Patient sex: M
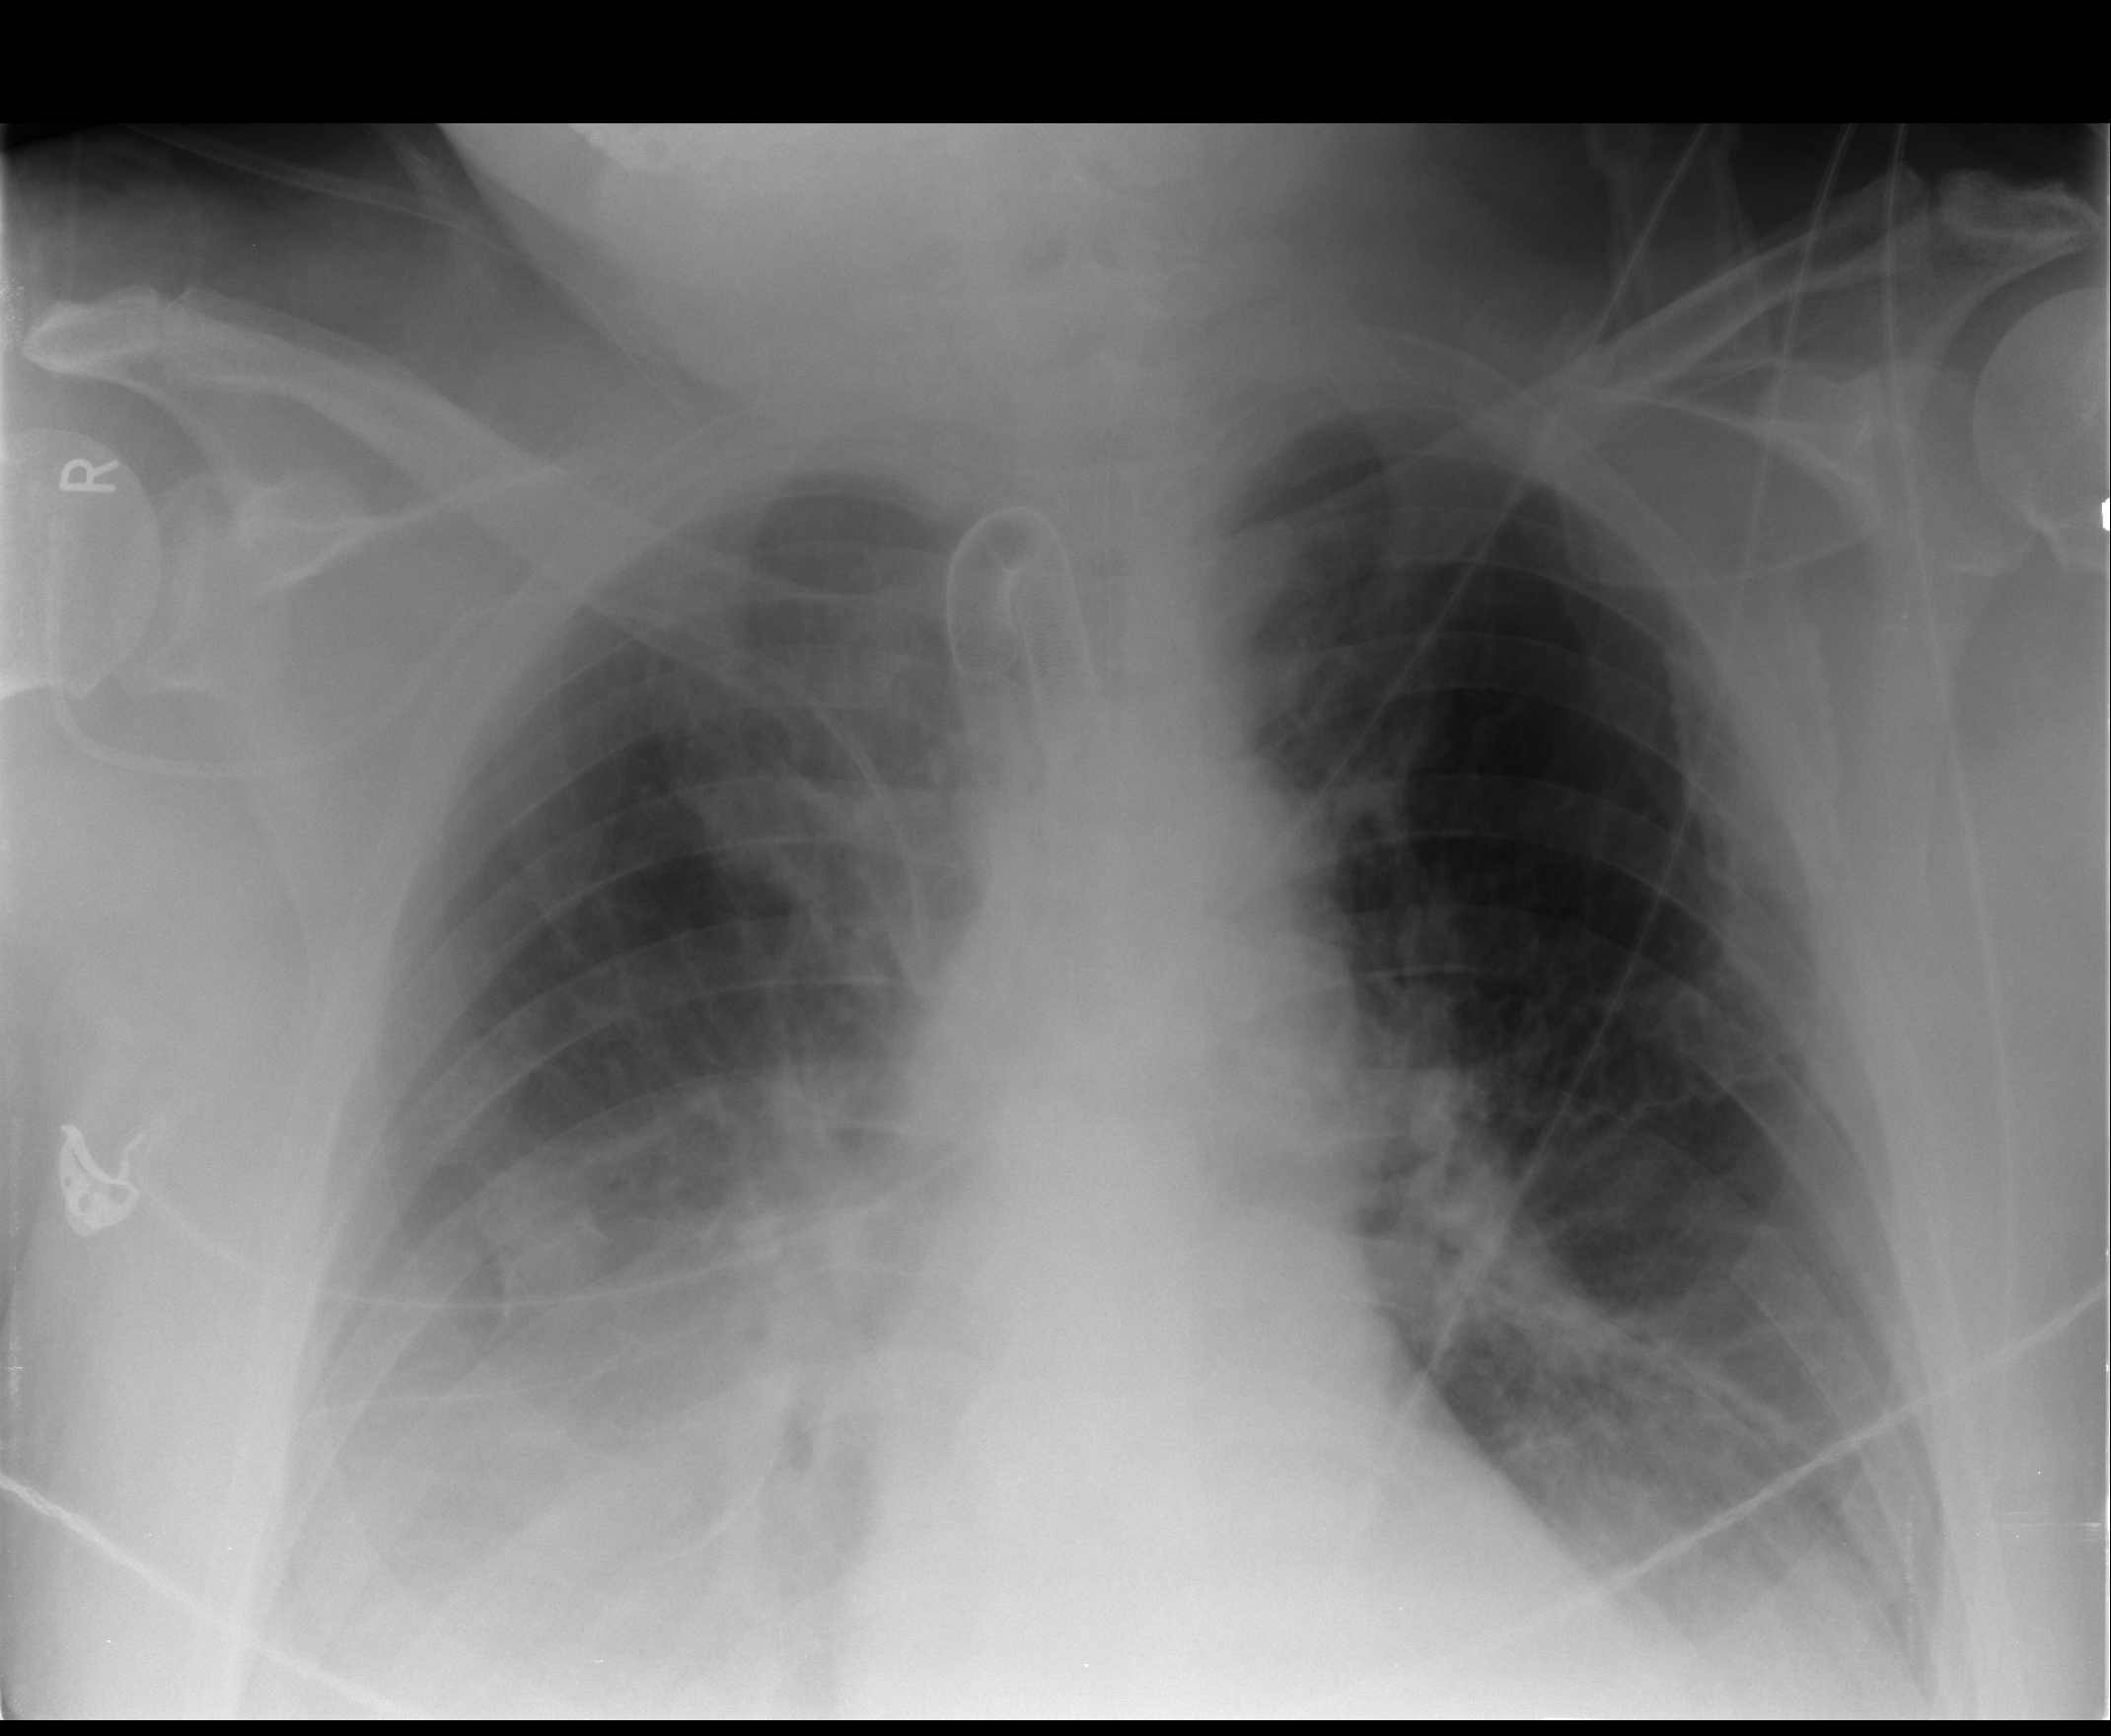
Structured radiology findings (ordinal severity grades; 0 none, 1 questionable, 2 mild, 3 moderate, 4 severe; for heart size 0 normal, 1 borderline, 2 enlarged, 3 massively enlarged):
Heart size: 0
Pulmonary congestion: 2
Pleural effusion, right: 3
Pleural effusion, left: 2
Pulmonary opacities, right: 1
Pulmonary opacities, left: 0
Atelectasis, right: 2
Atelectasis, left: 2